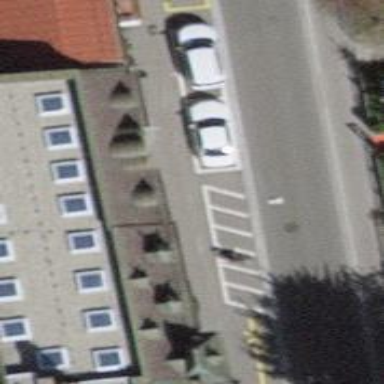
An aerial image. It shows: Bicycle parking facility.